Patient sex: M
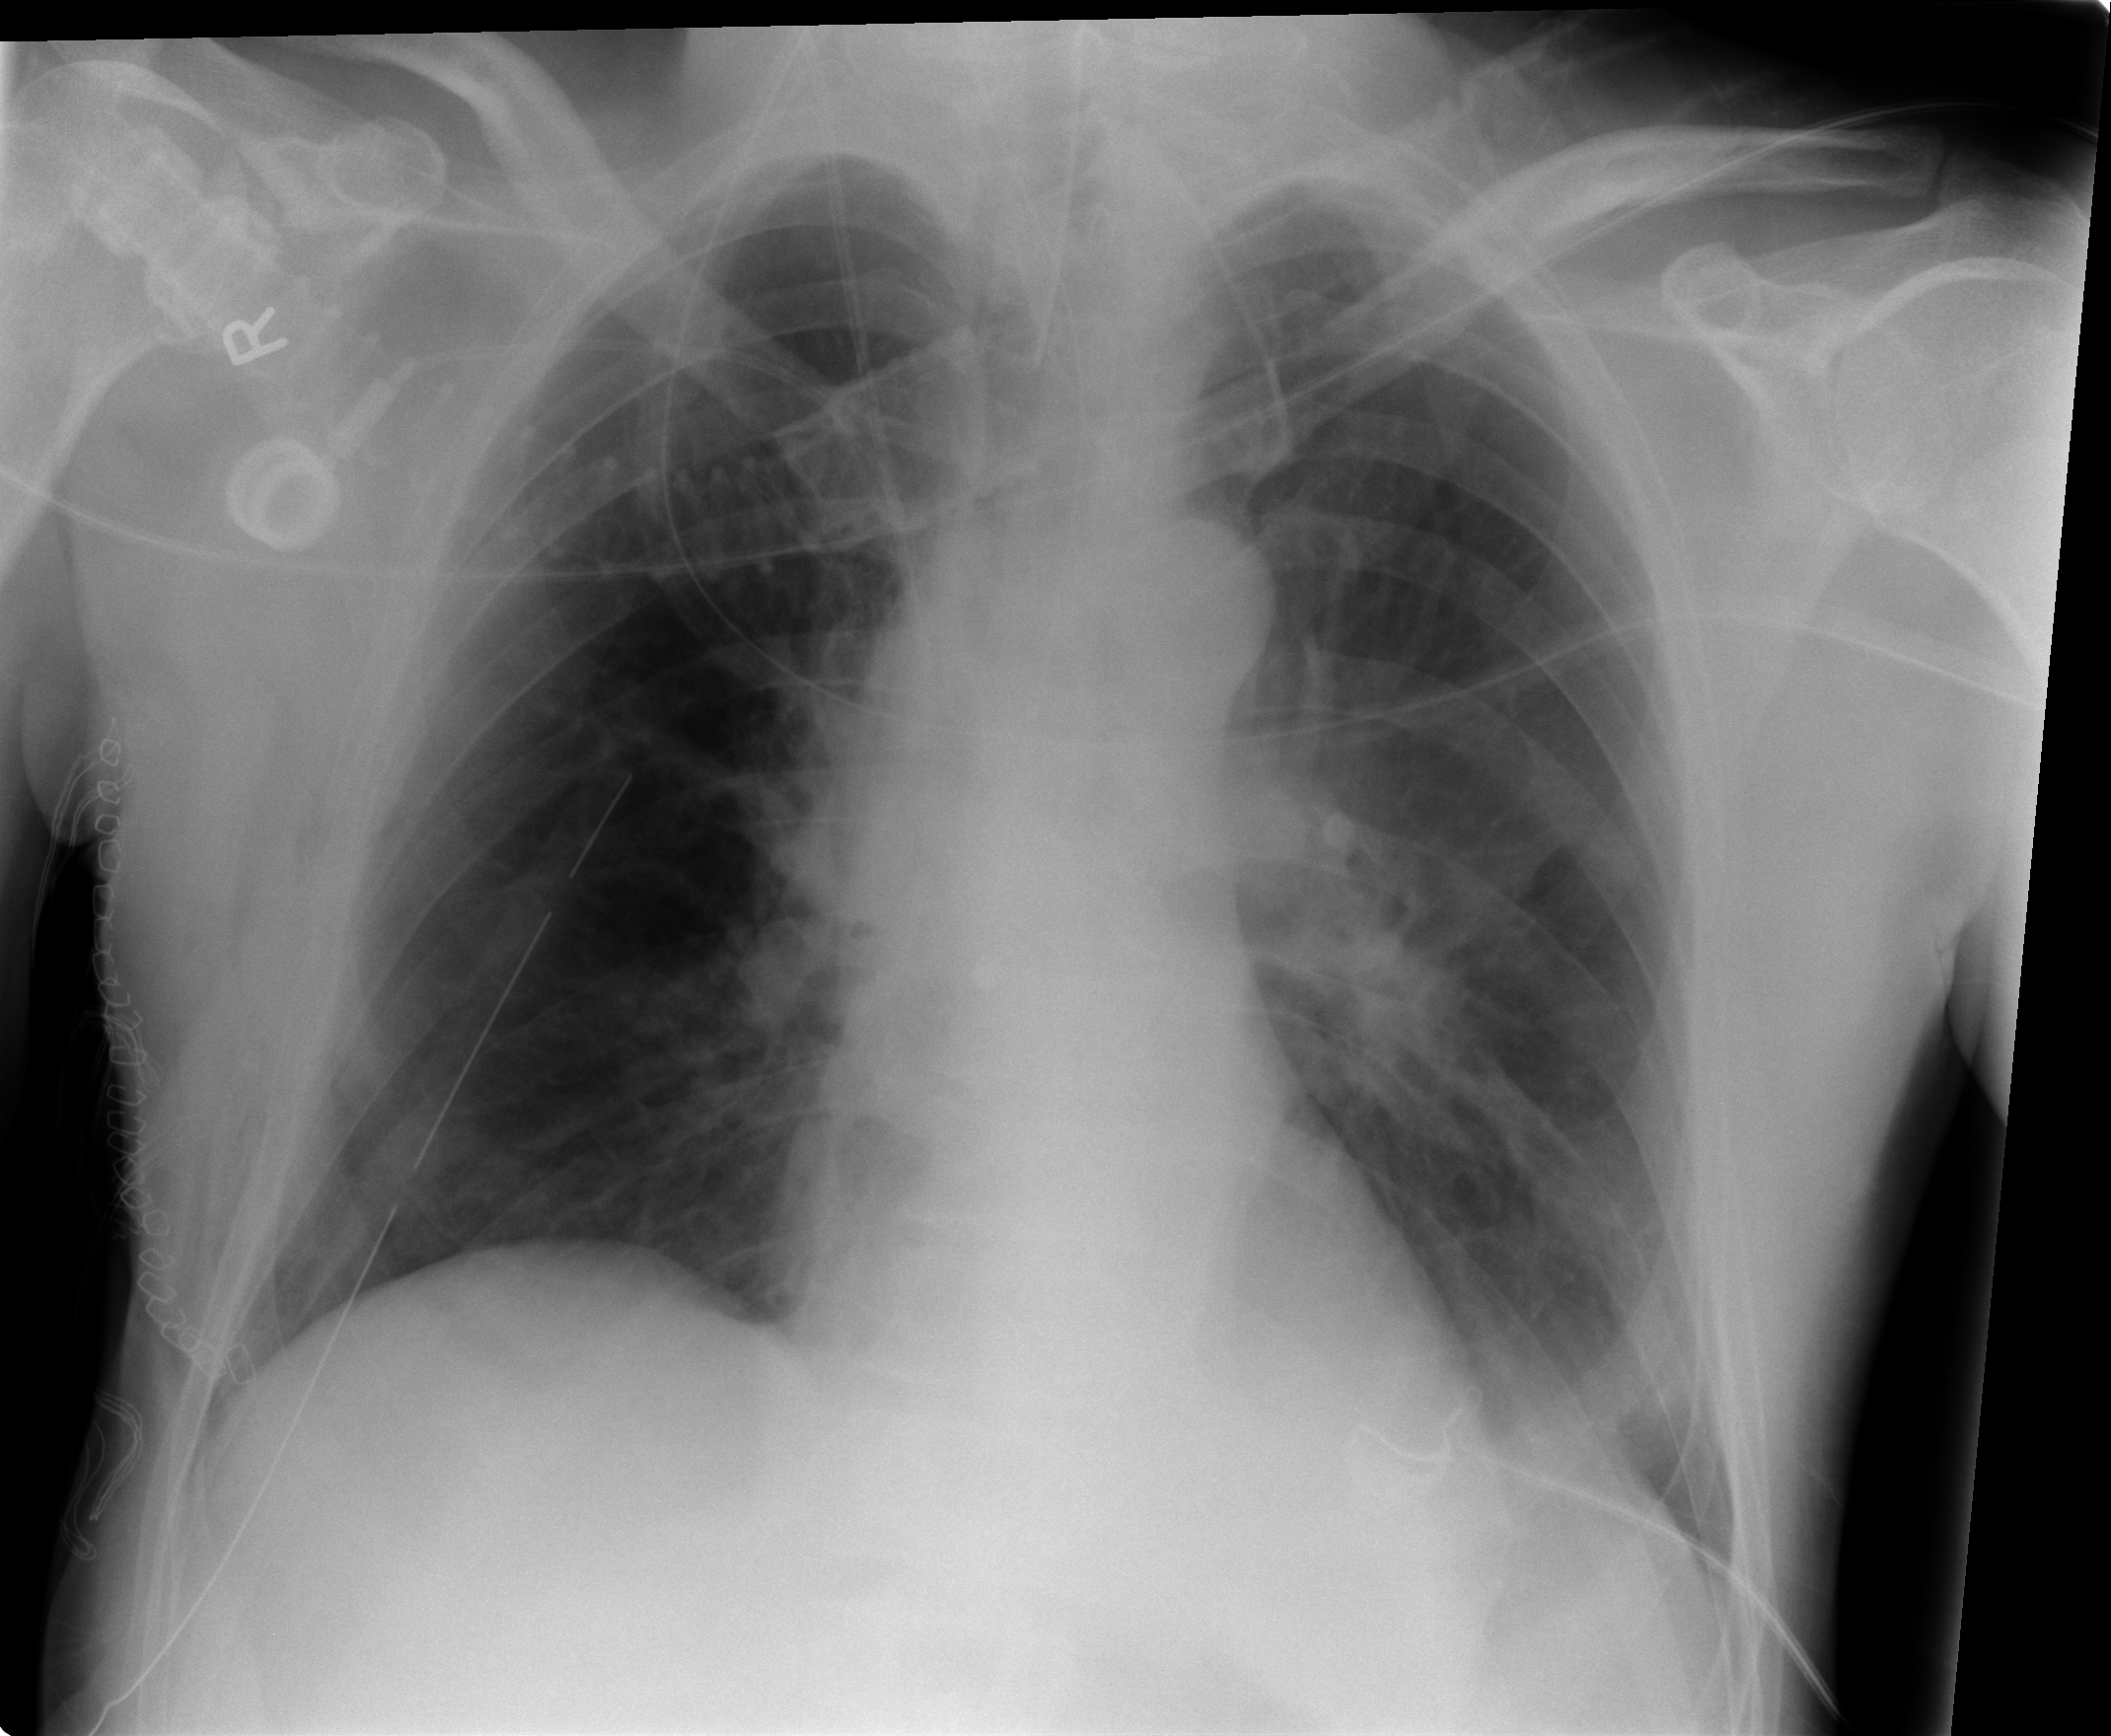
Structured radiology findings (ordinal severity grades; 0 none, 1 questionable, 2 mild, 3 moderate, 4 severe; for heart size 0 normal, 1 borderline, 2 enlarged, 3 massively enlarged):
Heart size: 0
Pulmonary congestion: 2
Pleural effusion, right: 0
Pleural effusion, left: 0
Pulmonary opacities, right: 0
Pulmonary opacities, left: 0
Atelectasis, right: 0
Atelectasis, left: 0